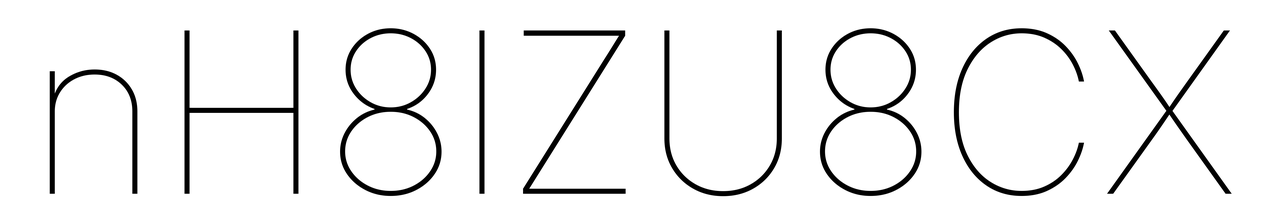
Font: Inter_Thin